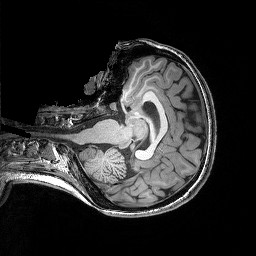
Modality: T1w
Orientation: axial
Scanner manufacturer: siemens
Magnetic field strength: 3 T
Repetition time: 0.02 s
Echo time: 0.005 s